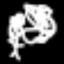
Label: leaf